Interaction volume radius: 10 \u00c5
Interaction volume height: 10 \u00c5
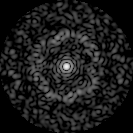
Disorder parameter: 0.8491